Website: walmart
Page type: payment
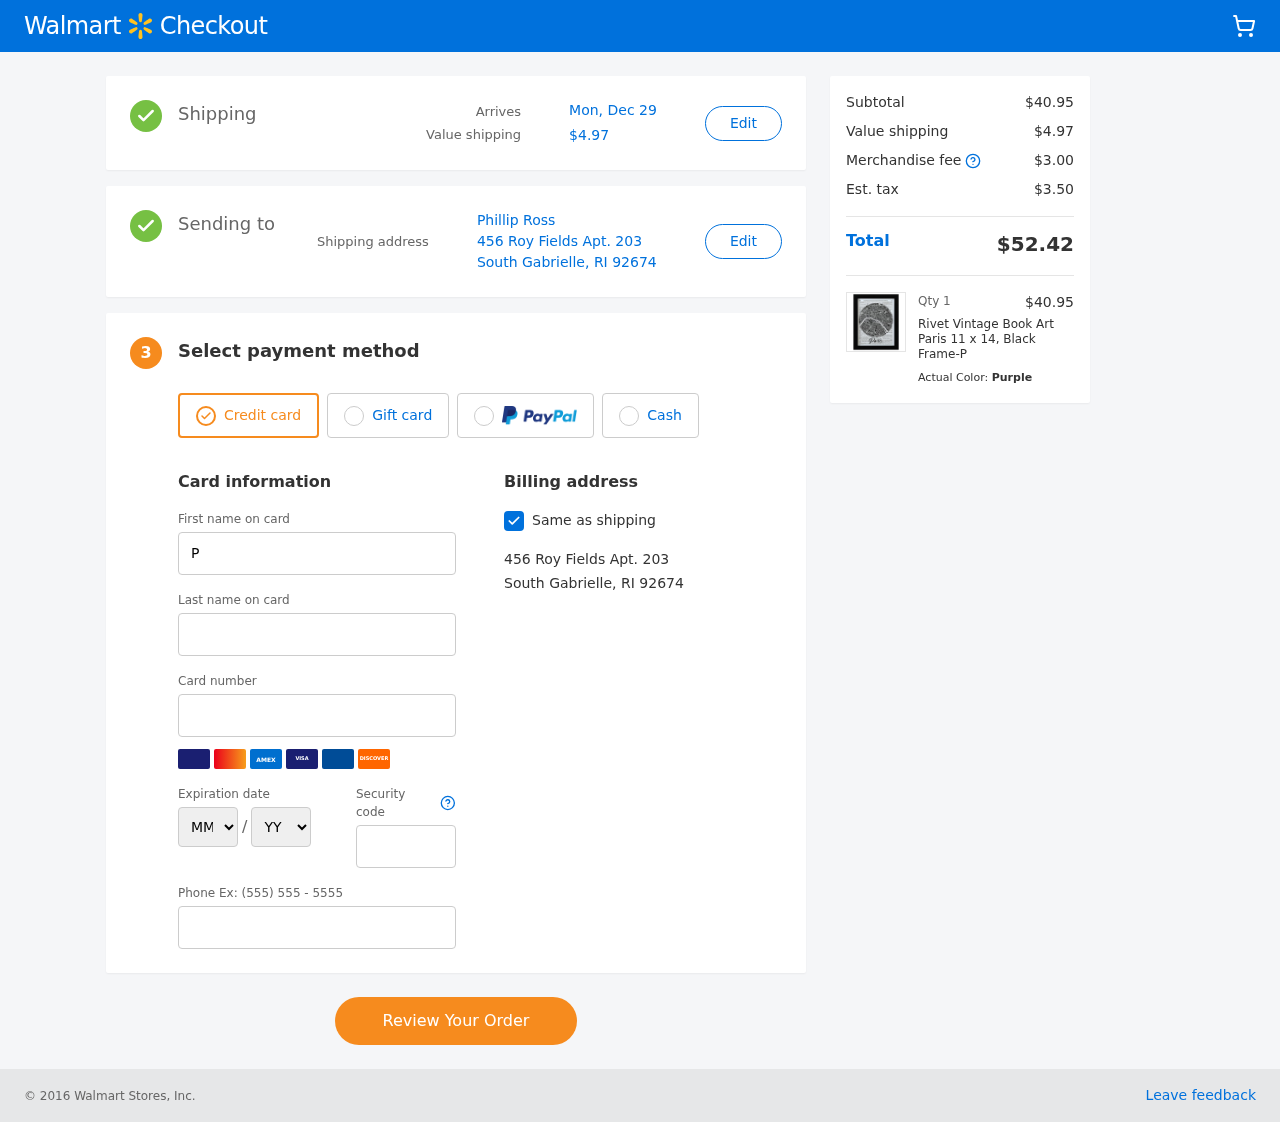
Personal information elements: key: PII_CARD_EXPIRY_MONTH
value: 04
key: PII_CARD_EXPIRY_YEAR
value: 30
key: PII_CITY_STATE_ZIP
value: South Gabrielle, RI 92674
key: PII_FULLNAME
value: Phillip Ross
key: PII_STREET
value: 456 Roy Fields Apt. 203
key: PII_FIRSTNAME
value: Phillip
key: PII_LASTNAME
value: Ross
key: PII_CARD_NUMBER
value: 5224 6675 7202 9002
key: PII_CARD_CVV
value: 566
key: PII_PHONE
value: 5423118710
Product elements: key: PRODUCT1_NAME
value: Rivet Vintage Book Art Paris 11 x 14, Black Frame-P
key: PRODUCT1_PRICE
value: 40.95
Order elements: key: ORDER_DELIVERY_DATE
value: Mon, Dec 29
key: ORDER_SHIPPING_COST
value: $4.97
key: ORDER_SUBTOTAL
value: $40.95
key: ORDER_MERCHANDISE_FEE
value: $3.00
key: ORDER_TAX
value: $3.50
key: ORDER_TOTAL
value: $52.42
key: ORDER_NUM_ITEMS
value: Qty 1